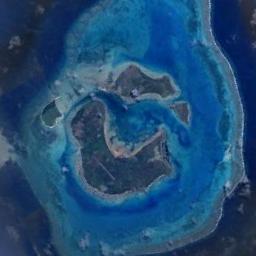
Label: island